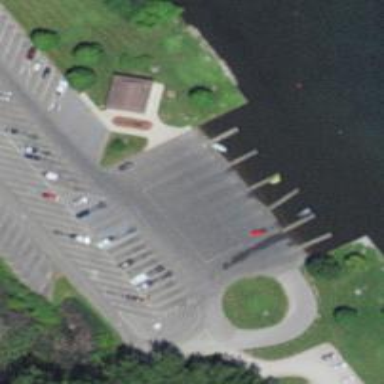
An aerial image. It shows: Slipway on leisure land.